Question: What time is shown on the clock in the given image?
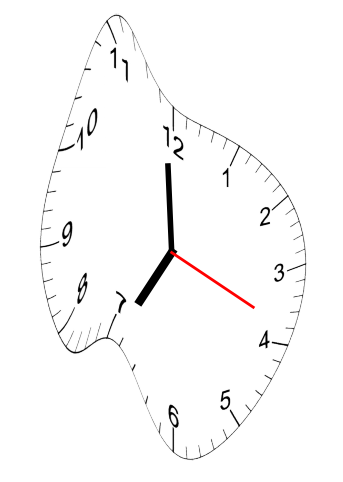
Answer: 06:59:19